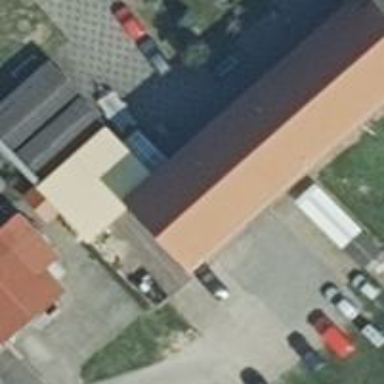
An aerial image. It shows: Car repair shop.